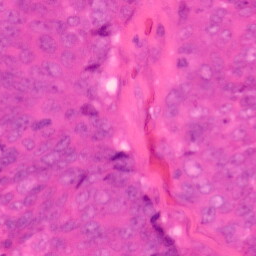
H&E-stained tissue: Colon